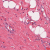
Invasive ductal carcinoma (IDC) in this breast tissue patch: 0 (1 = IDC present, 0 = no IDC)